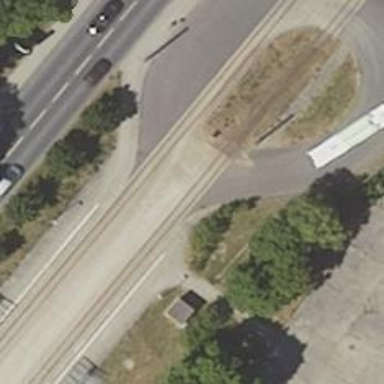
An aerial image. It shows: Tram level crossing on railway.